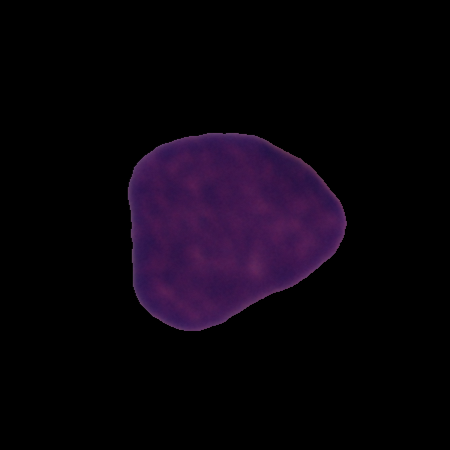
Label: cancer